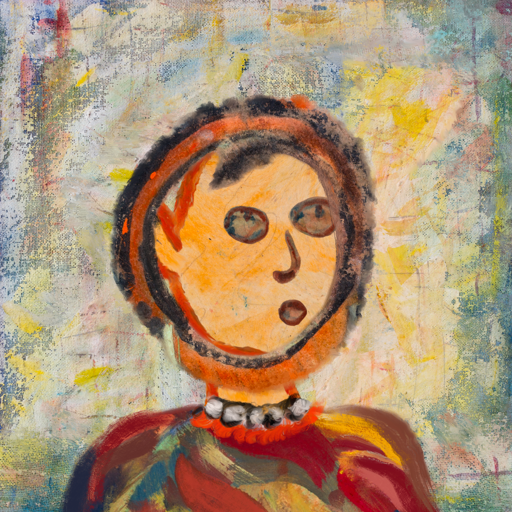
Background: Irani, Head And Neck Side: Experience, Face Side: Orphan, Bust: Mother_And_Son_Son, Hair Side: Childish, Head Accessory: Blank, Second Necklace: Blank, Necklace: An_Impression, Baby: Blank